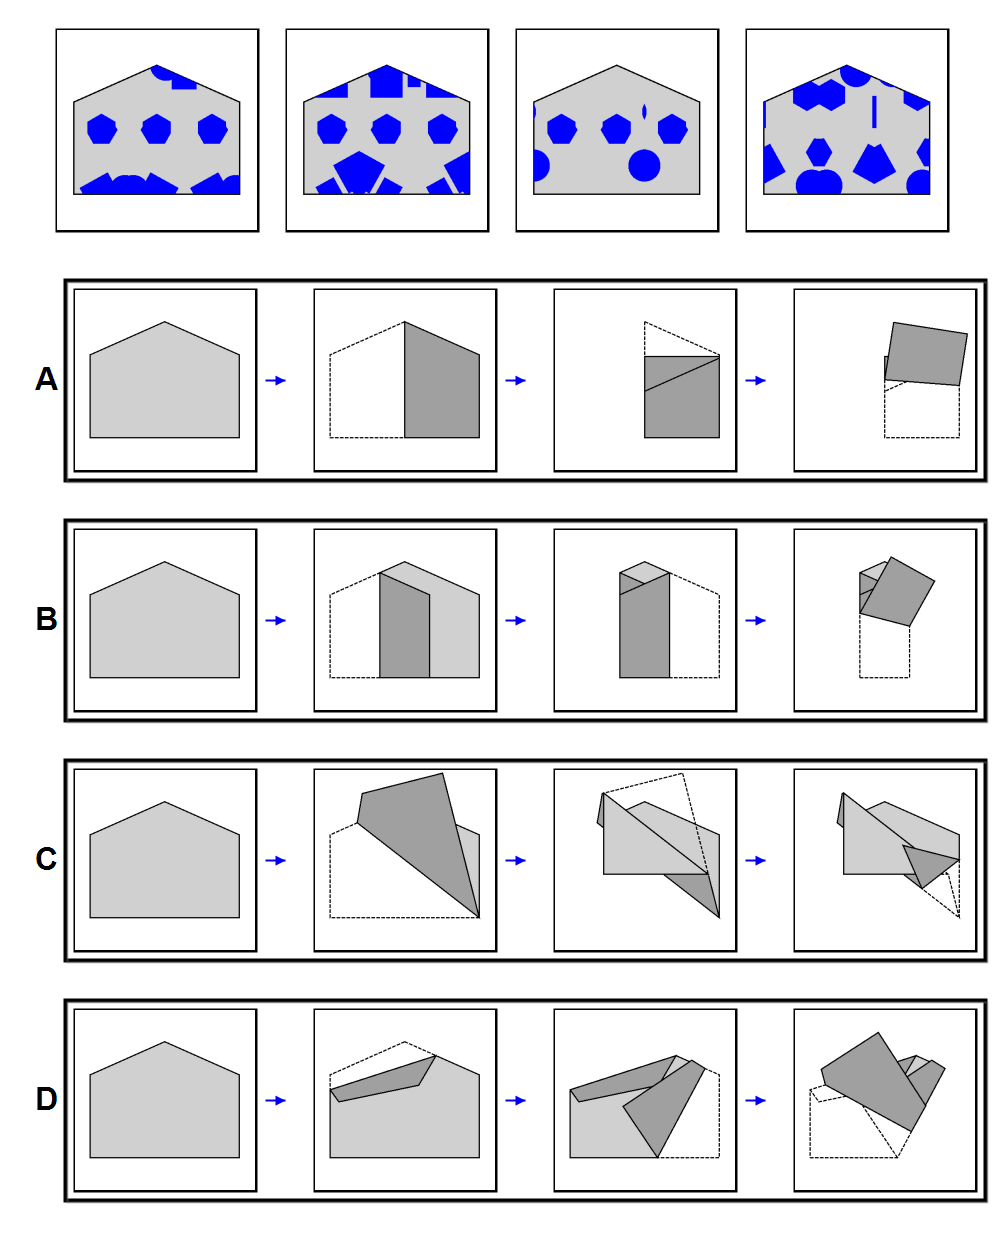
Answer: B